Interaction volume radius: 5 \u00c5
Interaction volume height: 25 \u00c5
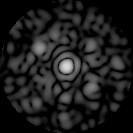
Disorder parameter: 0.7058